Field crop: maize
Growth stage: 1
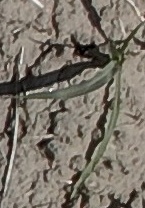
Species: sorghum